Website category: auto
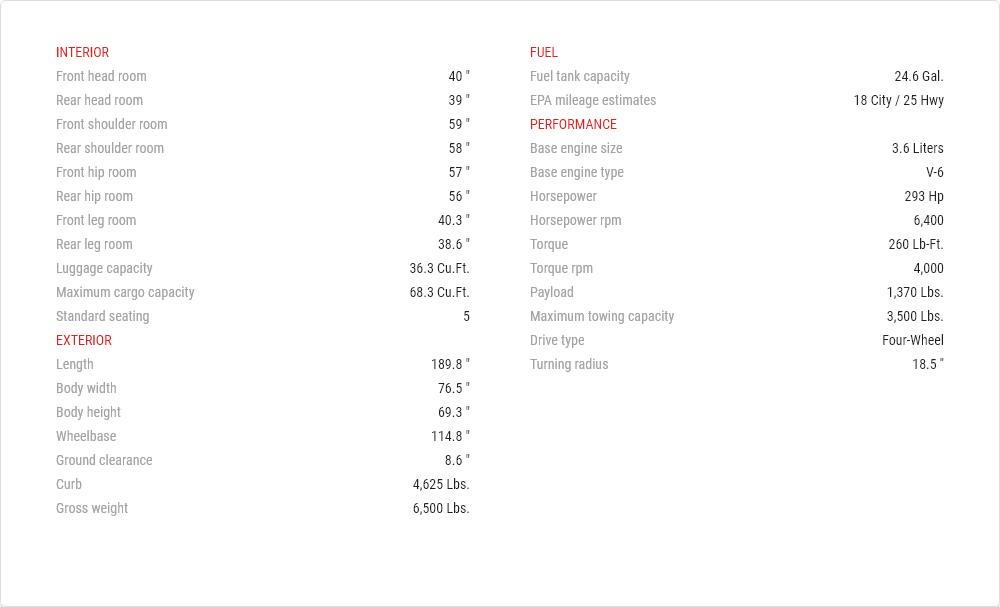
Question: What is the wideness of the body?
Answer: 76.5 "

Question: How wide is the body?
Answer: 76.5 "

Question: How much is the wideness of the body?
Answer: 76.5 "

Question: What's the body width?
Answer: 76.5 "

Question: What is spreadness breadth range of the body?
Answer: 76.5 "

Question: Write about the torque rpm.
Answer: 4,000

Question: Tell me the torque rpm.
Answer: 4,000

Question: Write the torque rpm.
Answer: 4,000

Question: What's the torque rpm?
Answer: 4,000

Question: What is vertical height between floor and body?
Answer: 8.6 "

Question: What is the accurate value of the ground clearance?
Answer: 8.6 "

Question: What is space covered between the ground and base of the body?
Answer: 8.6 "

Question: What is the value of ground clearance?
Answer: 8.6 "

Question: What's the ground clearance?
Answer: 8.6 "

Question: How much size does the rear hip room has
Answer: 56 "

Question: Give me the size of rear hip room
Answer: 56 "

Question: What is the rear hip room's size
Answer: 56 "

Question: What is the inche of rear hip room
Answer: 56 "

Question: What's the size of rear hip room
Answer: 56 "

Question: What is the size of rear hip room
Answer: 56 "

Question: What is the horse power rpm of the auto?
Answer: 6,400

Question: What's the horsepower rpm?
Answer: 6,400

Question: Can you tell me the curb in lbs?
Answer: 4,625 lbs.

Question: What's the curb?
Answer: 4,625 lbs.

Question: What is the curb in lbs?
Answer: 4,625 lbs.

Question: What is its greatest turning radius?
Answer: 18.5 ''

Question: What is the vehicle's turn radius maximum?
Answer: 18.5 ''

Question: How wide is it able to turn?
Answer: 18.5 ''

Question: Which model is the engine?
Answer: V-6

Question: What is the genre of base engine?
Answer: V-6

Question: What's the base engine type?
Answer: V-6

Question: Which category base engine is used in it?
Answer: V-6

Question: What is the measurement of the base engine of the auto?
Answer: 3.6 liters

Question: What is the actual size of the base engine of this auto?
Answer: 3.6 liters

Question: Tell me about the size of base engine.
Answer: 3.6 liters

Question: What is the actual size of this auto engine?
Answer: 3.6 liters

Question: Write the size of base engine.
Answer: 3.6 liters

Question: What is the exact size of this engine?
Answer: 3.6 liters

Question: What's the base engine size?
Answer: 3.6 liters

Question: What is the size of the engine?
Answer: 3.6 liters

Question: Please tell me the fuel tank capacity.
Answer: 24.6 gal.

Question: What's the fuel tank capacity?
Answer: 24.6 gal.

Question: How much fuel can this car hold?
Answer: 24.6 gal.

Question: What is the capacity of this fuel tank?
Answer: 24.6 gal.

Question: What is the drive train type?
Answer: four-wheel

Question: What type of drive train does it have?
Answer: four-wheel

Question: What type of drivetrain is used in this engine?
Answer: four-wheel

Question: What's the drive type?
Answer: four-wheel

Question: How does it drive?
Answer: four-wheel

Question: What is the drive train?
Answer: four-wheel

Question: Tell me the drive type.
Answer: four-wheel

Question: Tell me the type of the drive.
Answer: four-wheel

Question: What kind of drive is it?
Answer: four-wheel

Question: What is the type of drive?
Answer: four-wheel

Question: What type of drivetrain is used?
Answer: four-wheel

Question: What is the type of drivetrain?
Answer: four-wheel

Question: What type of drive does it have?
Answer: four-wheel

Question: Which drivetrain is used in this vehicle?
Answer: four-wheel

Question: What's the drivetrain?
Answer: four-wheel

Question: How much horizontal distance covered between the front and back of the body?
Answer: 114.8 "

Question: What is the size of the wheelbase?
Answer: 114.8 "

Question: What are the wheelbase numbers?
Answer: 114.8 "

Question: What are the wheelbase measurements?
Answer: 114.8 "

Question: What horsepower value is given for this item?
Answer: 293 hp